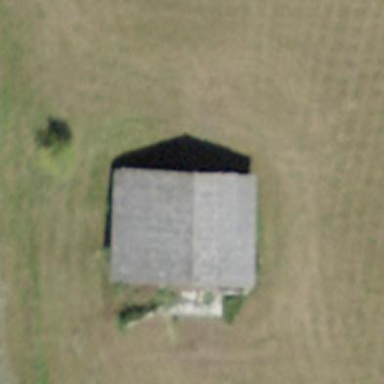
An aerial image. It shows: Rural barn.